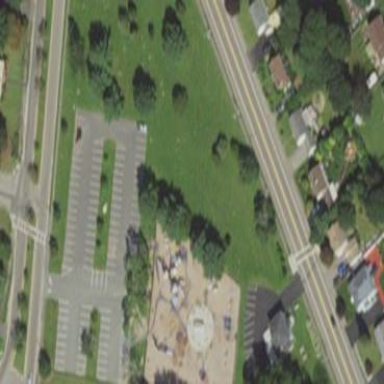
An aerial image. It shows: Playground enclosed by fence.